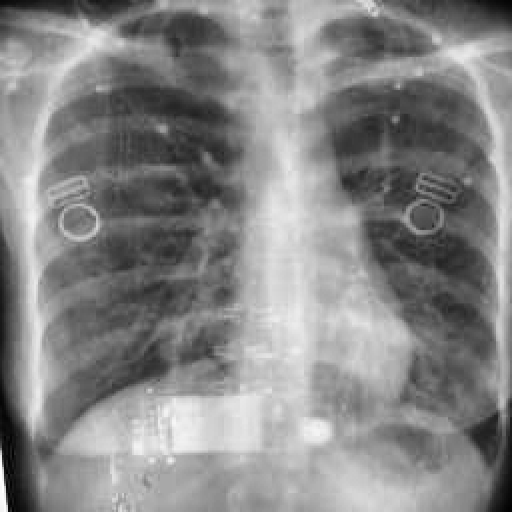
Finding: TUBERCULOSIS